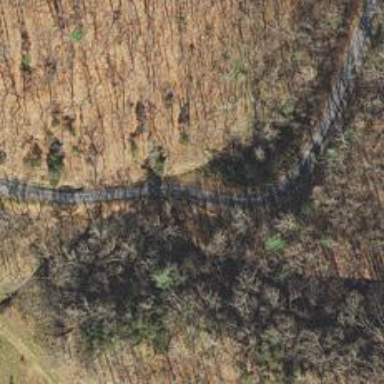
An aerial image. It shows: Driveway leading to service road.